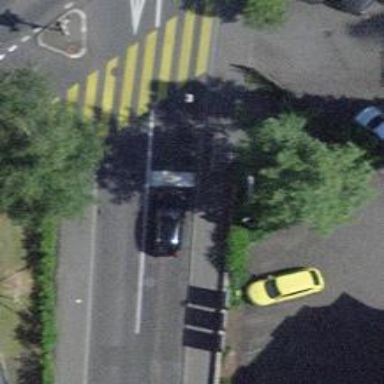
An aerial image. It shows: Road with traffic signals.